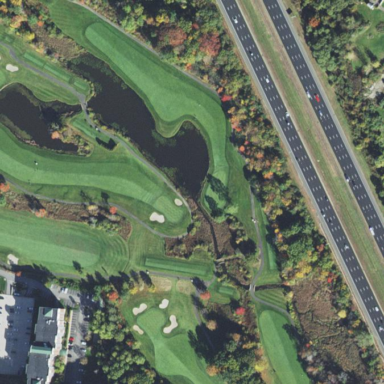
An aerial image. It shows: Water hazard on golf course.